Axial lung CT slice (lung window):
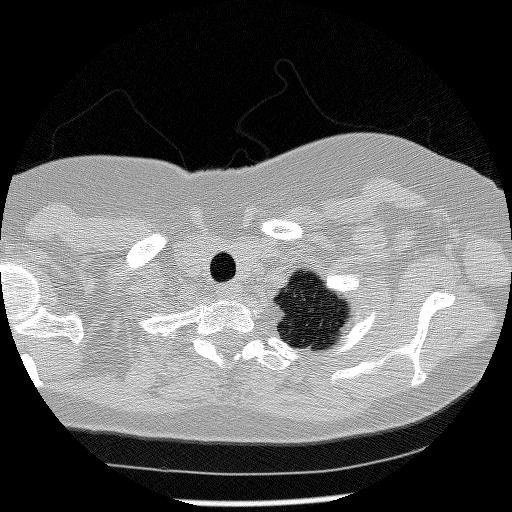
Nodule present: no